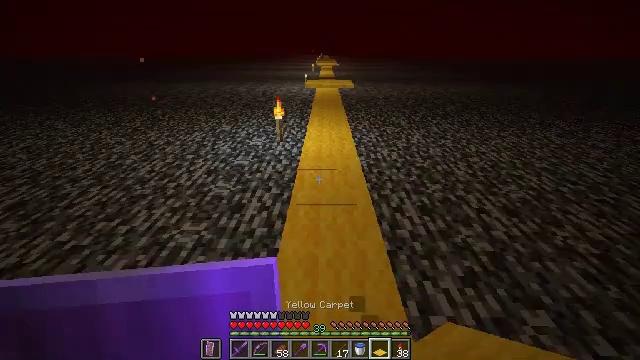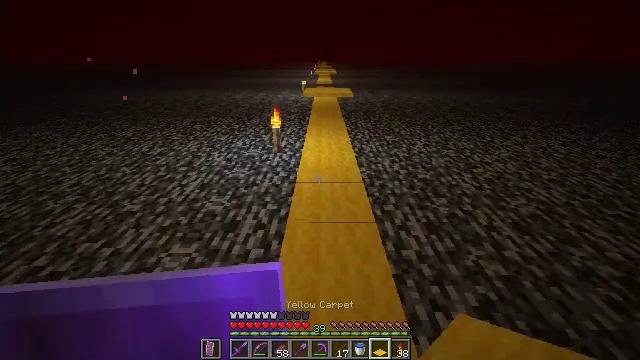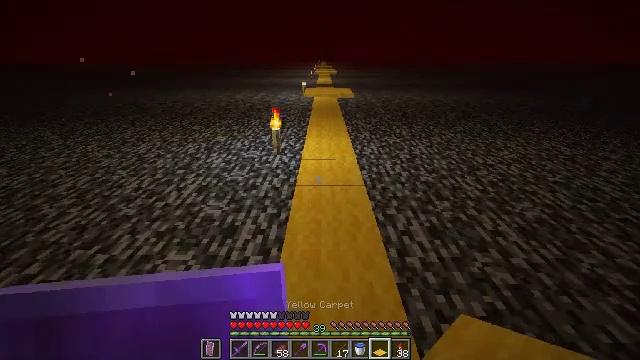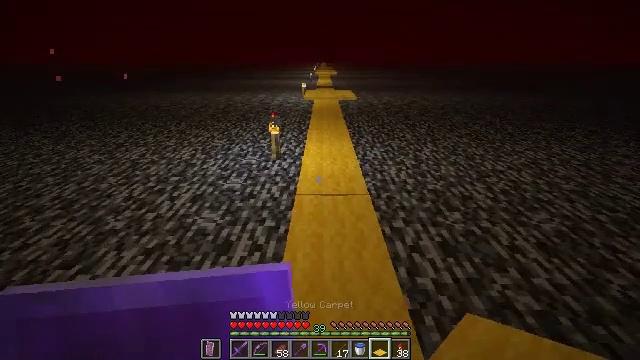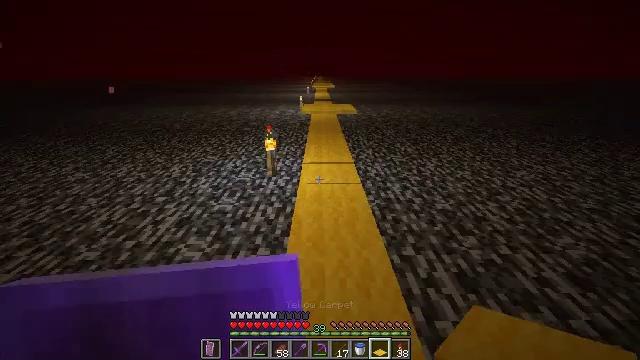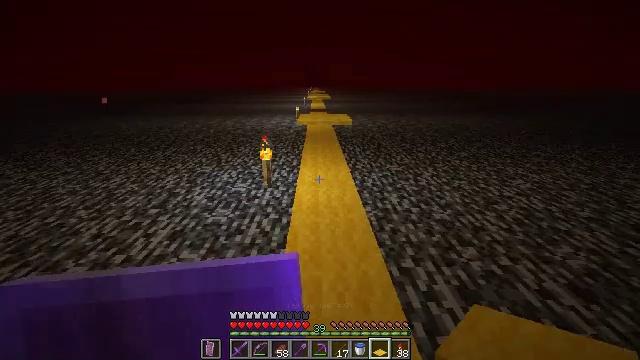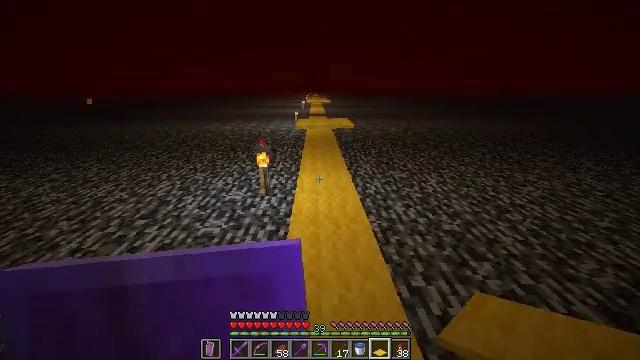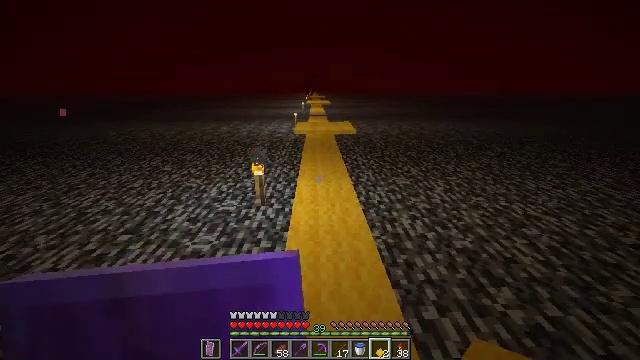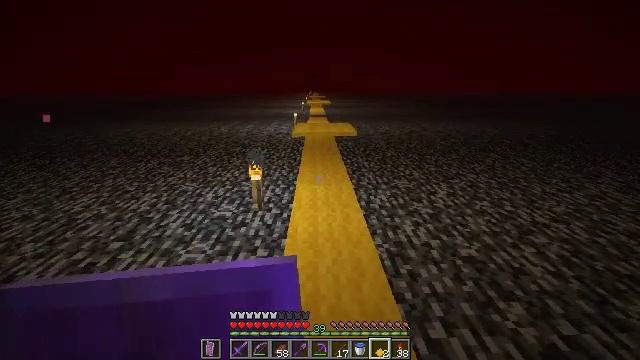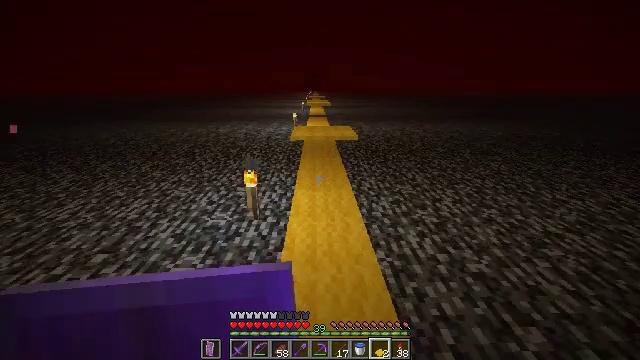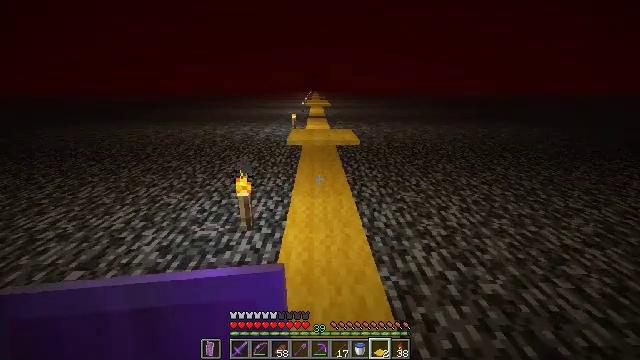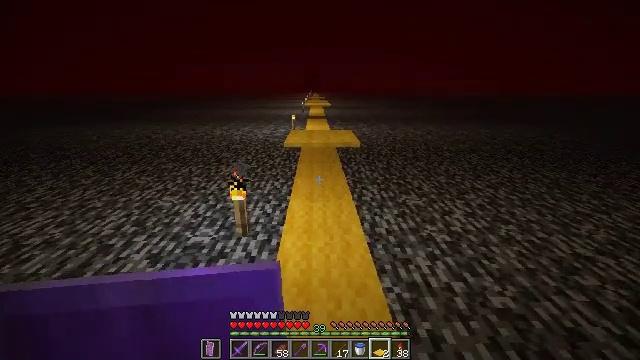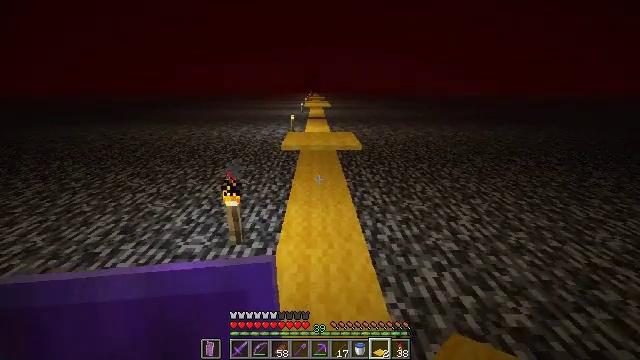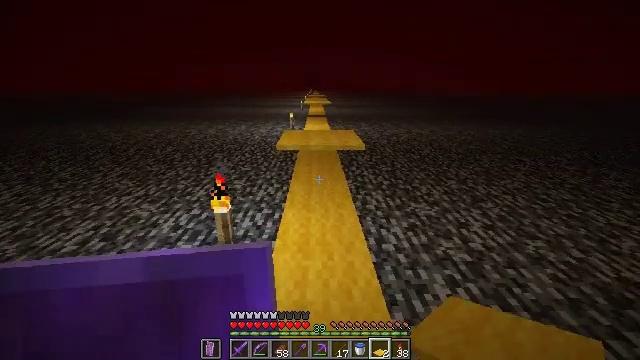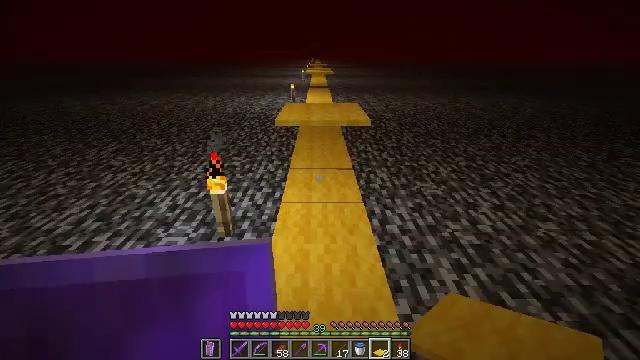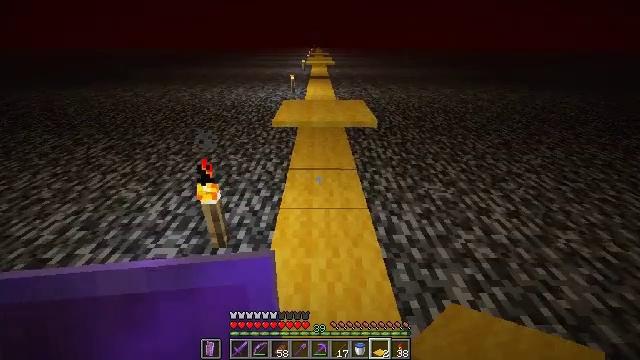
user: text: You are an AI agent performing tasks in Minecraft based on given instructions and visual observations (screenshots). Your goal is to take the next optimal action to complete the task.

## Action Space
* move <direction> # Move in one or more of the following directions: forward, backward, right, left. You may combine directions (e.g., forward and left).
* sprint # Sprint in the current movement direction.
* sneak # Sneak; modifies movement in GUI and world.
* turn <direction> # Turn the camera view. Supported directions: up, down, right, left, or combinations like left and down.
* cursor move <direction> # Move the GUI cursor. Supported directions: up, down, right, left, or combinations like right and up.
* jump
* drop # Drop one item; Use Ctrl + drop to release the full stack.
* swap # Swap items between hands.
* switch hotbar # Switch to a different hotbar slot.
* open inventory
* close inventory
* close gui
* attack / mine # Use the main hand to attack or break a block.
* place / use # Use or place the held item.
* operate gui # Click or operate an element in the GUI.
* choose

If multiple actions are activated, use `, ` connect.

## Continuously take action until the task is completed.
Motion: motion action
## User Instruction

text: Break the yellow carpet.
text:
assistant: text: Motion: move forward, turn up
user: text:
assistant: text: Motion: move forward
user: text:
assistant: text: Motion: move forward
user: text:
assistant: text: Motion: move forward, turn up
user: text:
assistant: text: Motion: move forward, turn up
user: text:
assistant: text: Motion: move forward
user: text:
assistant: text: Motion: move forward
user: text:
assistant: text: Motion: move forward
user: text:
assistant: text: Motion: move forward
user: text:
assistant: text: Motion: move forward
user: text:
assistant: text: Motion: move forward
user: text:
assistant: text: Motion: move forward
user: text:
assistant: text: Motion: move forward
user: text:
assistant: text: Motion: move forward, turn down
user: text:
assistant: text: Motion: move forward, turn down
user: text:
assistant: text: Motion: move forward
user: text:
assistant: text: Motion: move forward
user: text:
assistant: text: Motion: move forward
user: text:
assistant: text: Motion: move forward
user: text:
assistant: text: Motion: move forward, turn down
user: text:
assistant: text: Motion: move forward, turn down
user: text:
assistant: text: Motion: move forward, turn down
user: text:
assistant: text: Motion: move forward, turn down
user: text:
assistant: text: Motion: move forward, turn down
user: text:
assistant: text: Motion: turn down
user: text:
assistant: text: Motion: turn down
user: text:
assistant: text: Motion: turn down
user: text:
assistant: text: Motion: turn down
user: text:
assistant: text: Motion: turn down, attack / mine
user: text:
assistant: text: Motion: turn down, attack / mine